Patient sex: F
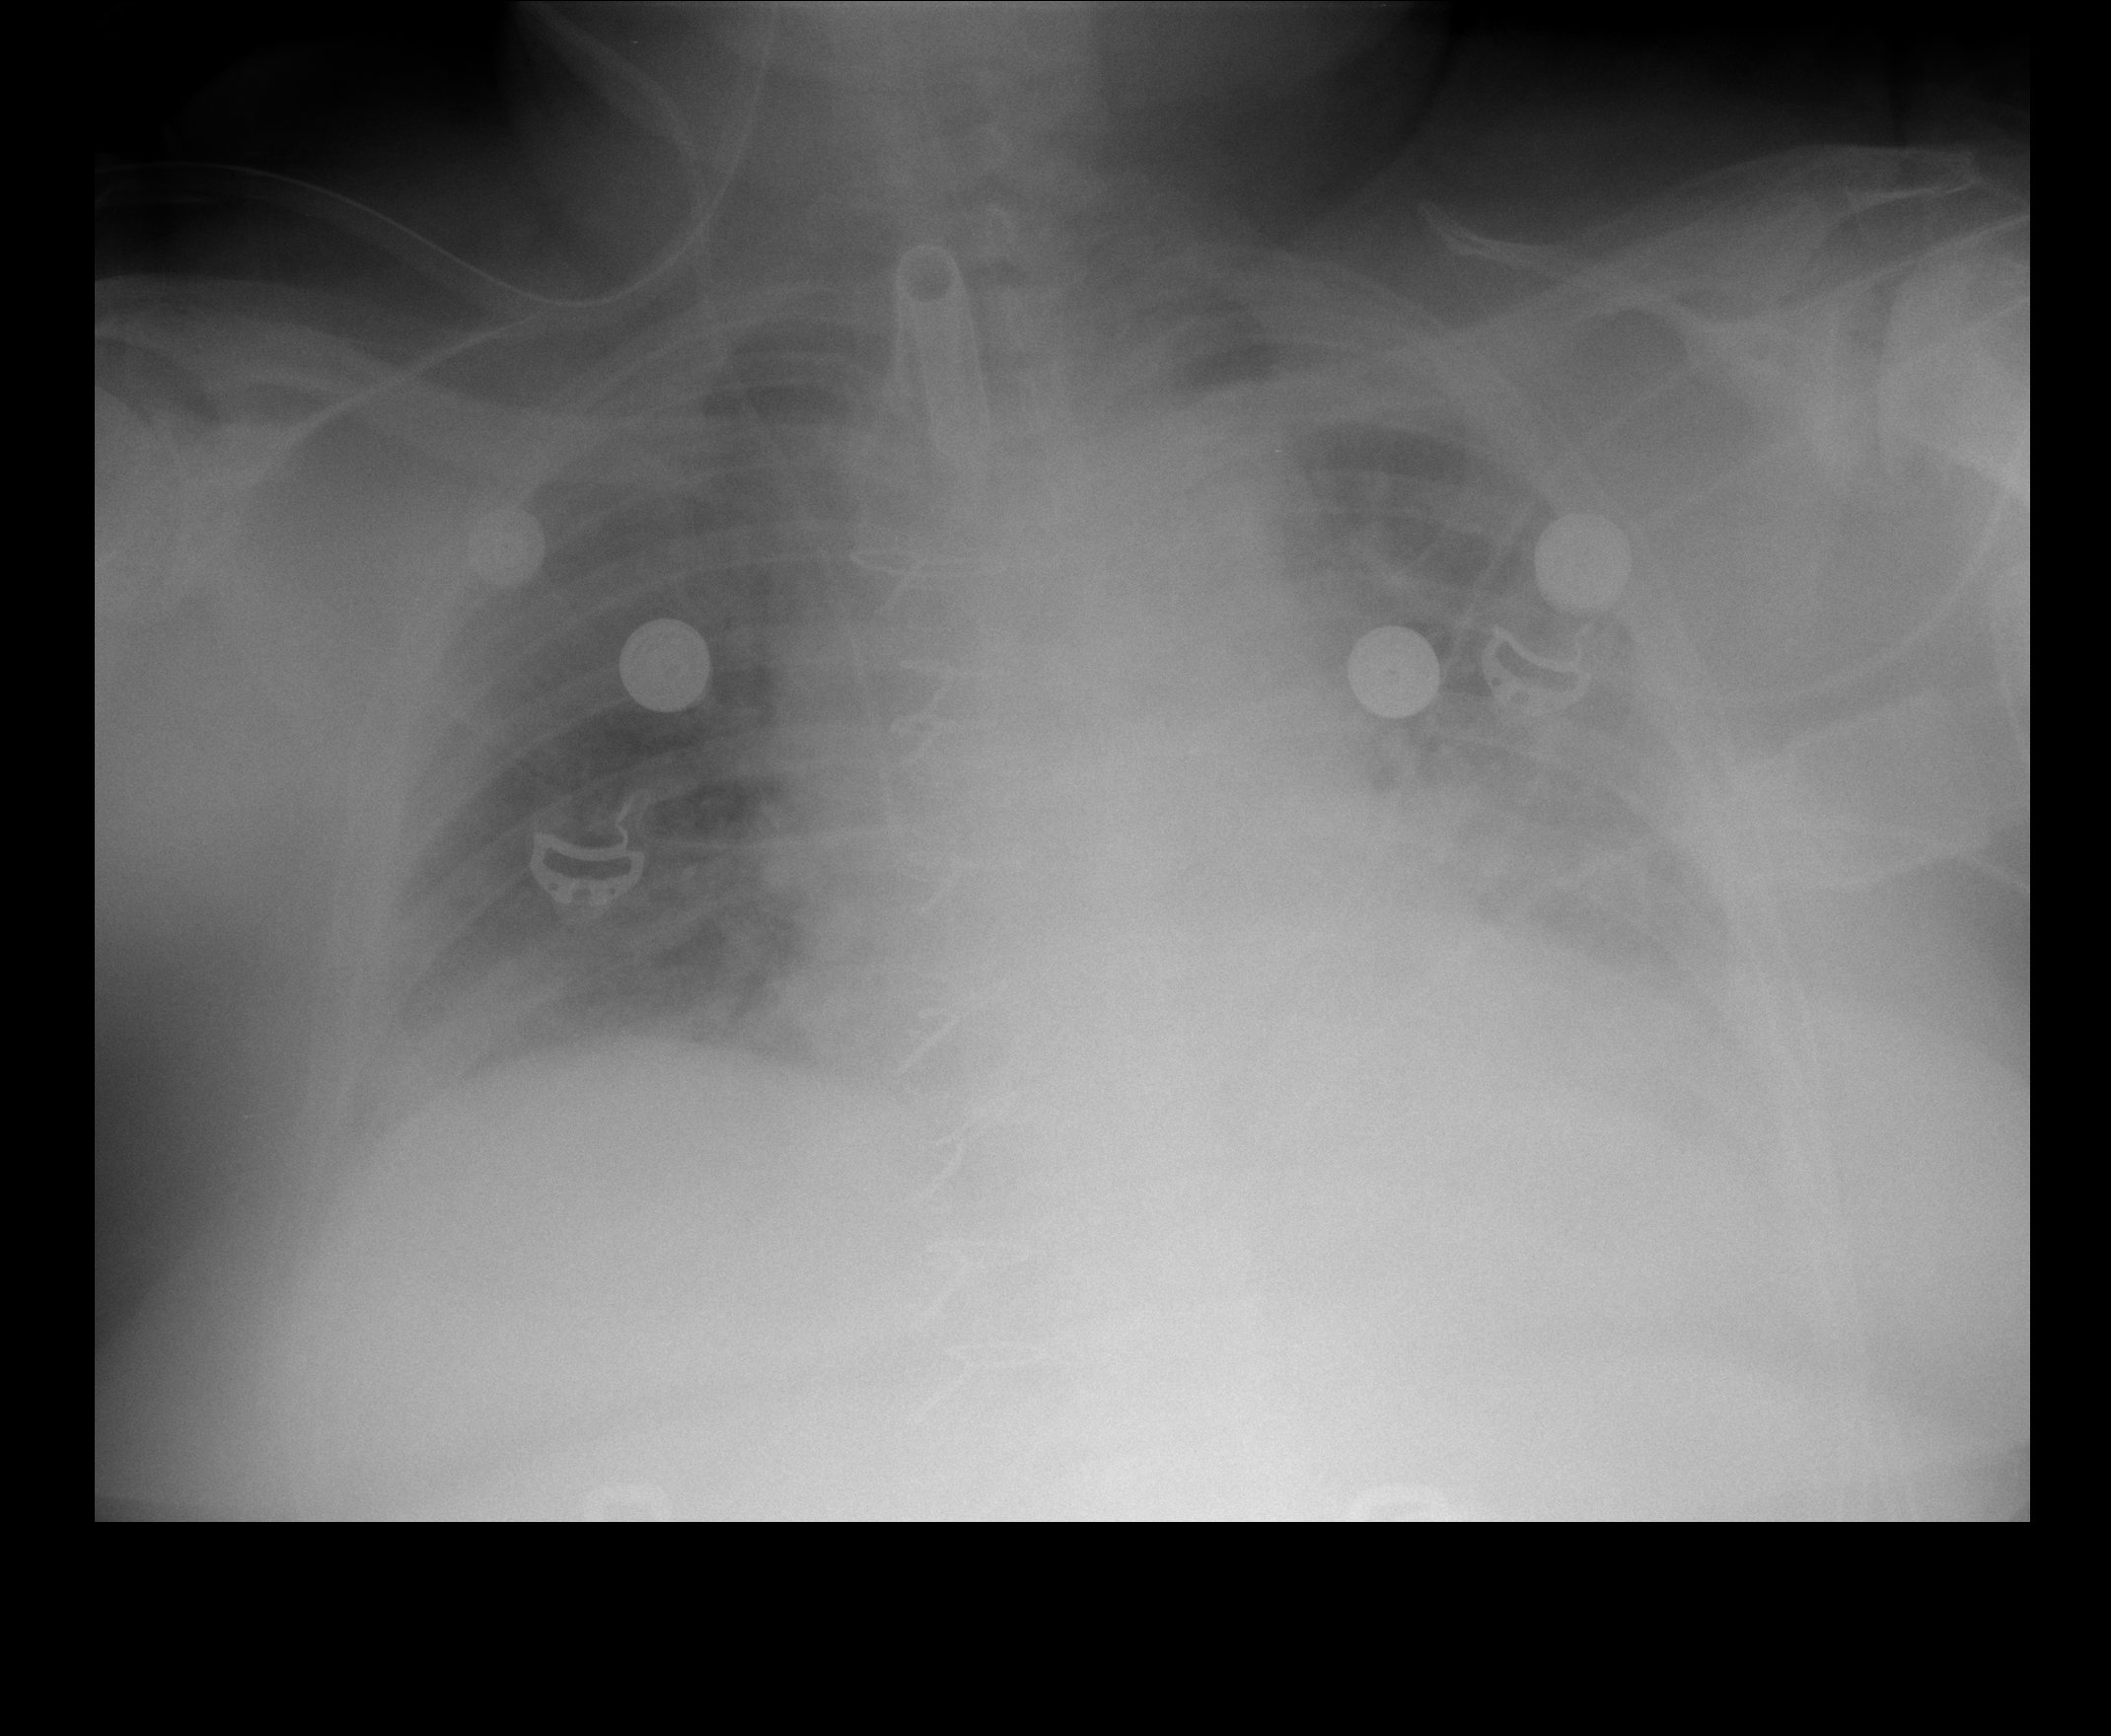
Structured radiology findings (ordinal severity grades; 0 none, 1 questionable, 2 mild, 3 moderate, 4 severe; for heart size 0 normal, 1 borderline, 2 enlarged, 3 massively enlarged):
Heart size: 2
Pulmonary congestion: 3
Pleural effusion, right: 2
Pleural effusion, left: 3
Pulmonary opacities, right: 2
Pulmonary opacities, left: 2
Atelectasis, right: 2
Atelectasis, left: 2